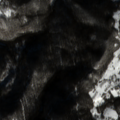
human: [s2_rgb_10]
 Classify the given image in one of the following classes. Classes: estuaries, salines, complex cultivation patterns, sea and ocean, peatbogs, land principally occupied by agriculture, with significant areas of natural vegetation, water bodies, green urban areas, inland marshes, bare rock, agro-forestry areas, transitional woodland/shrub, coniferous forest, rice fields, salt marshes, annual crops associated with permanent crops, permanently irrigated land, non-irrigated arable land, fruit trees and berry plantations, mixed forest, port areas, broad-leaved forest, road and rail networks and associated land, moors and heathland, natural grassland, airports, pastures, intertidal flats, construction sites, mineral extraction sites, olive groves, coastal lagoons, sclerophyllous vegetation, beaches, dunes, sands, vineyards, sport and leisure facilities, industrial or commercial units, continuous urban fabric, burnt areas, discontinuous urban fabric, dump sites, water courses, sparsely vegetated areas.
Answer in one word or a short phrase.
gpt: land principally occupied by agriculture, with significant areas of natural vegetation, broad-leaved forest